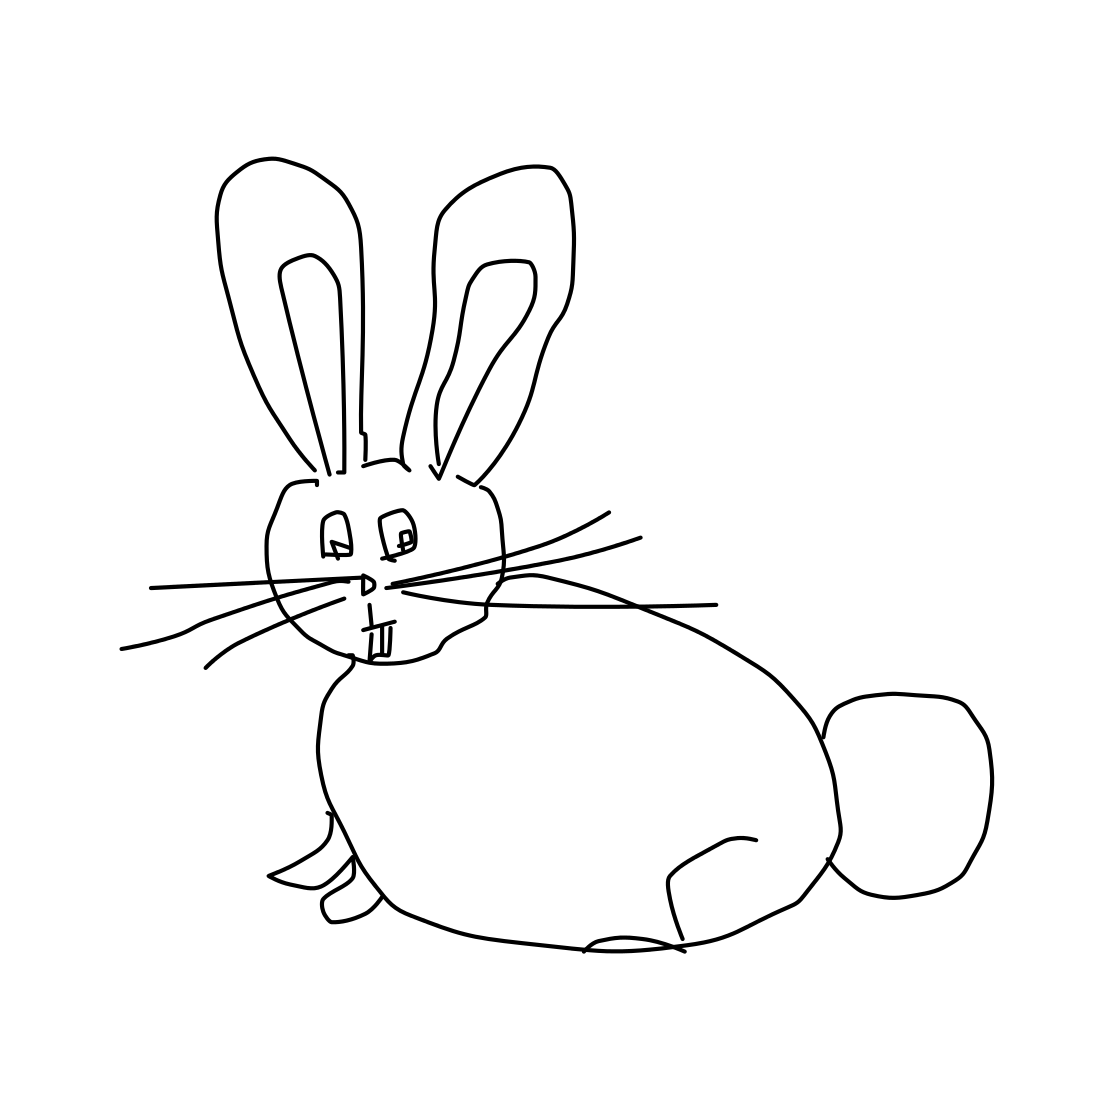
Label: rabbit